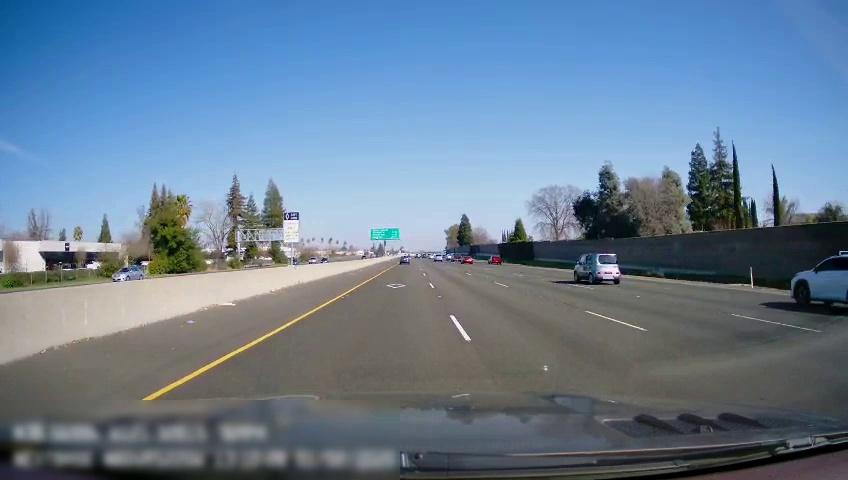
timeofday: Day
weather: Sunny
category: Drivable Space
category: Vehicles | Car
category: Vehicles | SUV
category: Vehicles | Car
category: Vehicles | Car
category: Vehicles | Van
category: Vehicles | Car
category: Vehicles | SUV
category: Lanes | Alternate Lane
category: Lanes | Current Lane
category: Lanes | Current Lane
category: Lanes | Alternate Lane
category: Traffic | Signs
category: Traffic | Signs